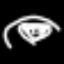
Label: diamond